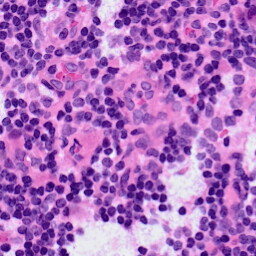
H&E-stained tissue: LymphNode